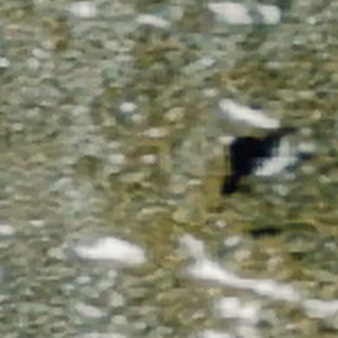
Label: other